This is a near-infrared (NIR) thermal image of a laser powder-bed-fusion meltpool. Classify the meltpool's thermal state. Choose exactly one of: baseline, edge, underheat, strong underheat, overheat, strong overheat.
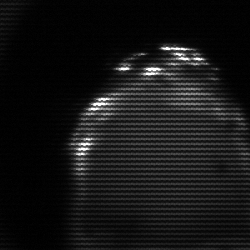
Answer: edge